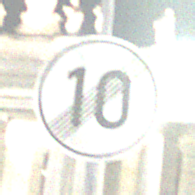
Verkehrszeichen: EndeGeschwindigkeit10
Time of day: Night
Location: Outdoor (Urban)
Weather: PartlyCloudy
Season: NotSpecified
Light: Artificial